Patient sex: M
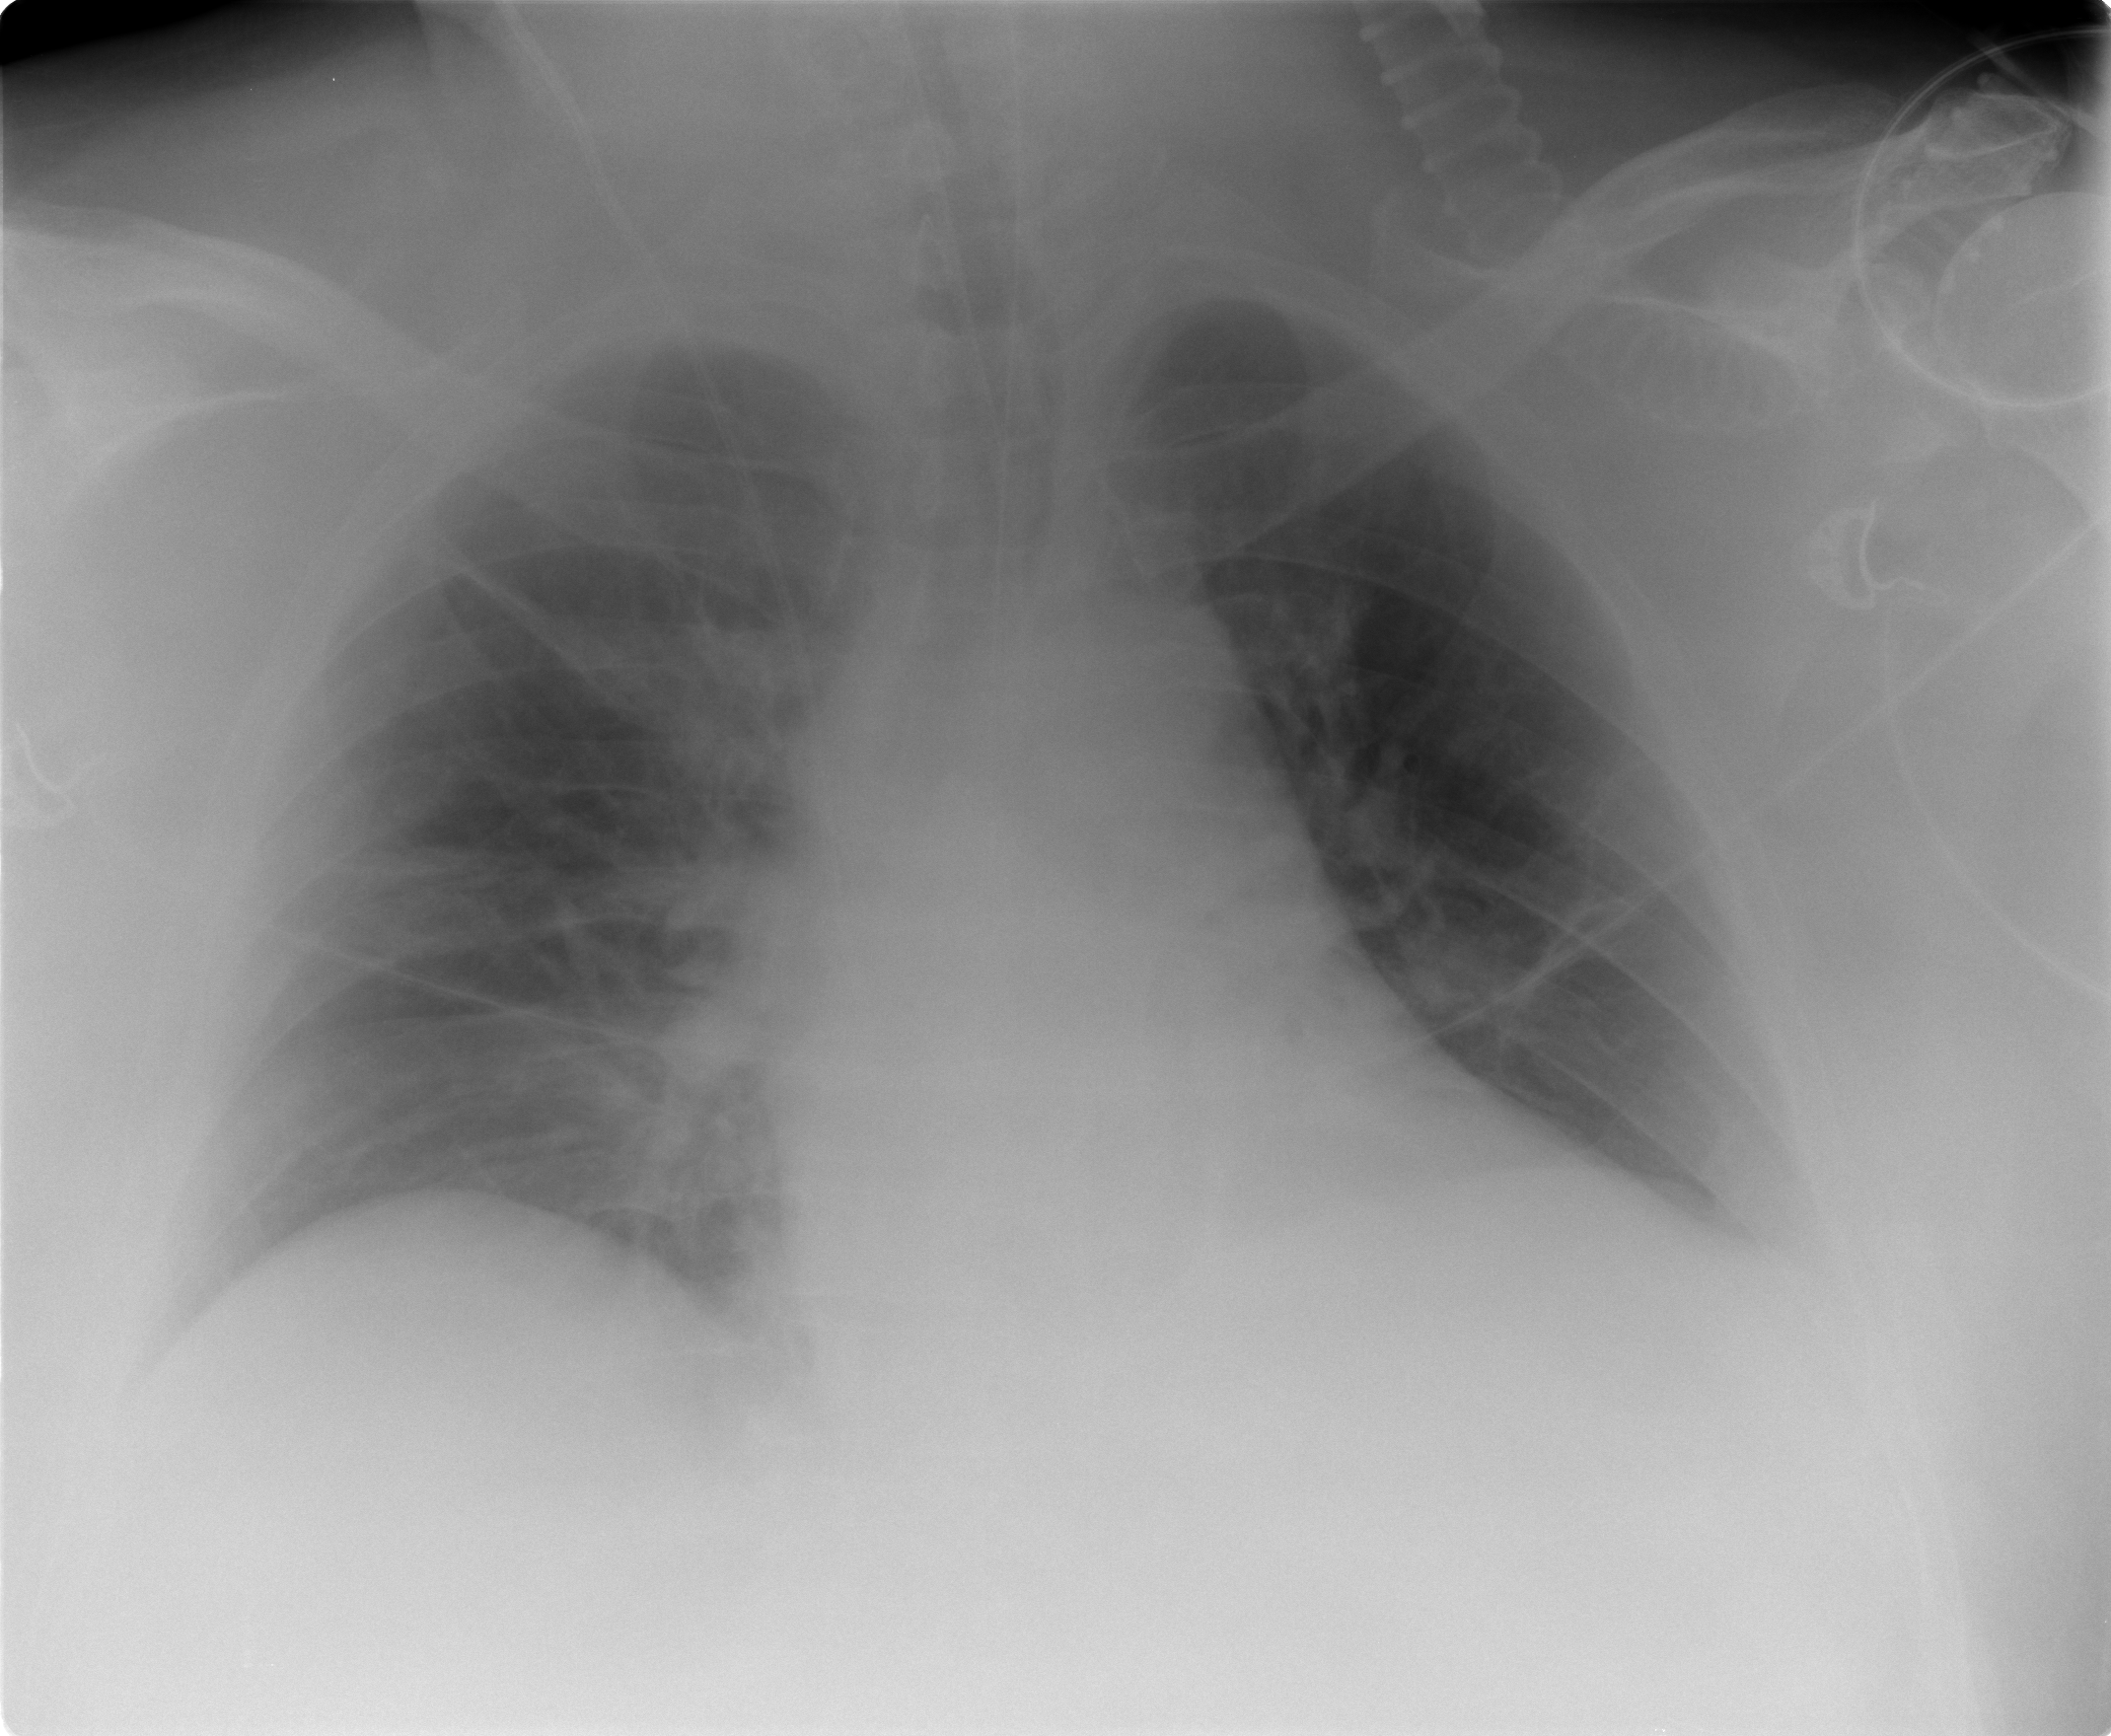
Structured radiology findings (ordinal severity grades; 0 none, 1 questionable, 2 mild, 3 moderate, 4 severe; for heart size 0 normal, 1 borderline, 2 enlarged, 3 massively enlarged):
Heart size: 0
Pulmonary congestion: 1
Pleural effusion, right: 0
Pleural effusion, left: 0
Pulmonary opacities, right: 0
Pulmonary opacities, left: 0
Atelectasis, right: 1
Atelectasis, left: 0